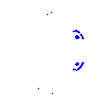
Particle: kaon